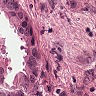
Metastatic tissue present: yes